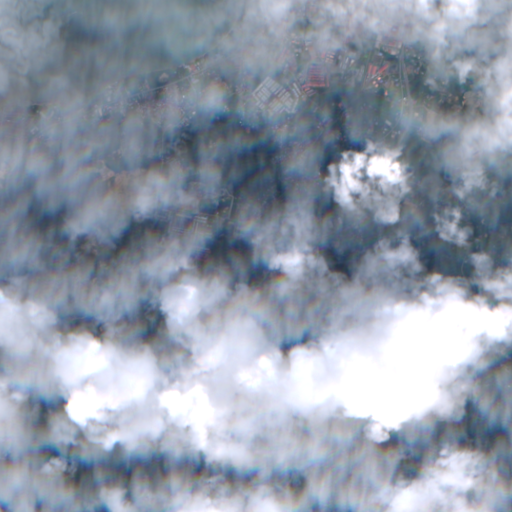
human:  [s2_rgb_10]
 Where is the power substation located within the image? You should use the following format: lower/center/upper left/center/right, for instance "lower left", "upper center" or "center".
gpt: The power substation is located in the upper right of the image.
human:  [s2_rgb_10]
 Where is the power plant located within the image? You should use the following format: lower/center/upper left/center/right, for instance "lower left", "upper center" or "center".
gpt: There is no power plant in the image.